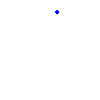
Particle: pion